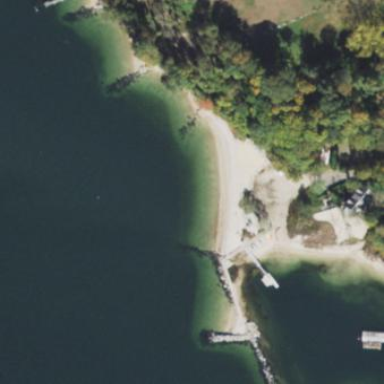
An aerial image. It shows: Sandy beach.